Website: home-depot
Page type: customer-info-address
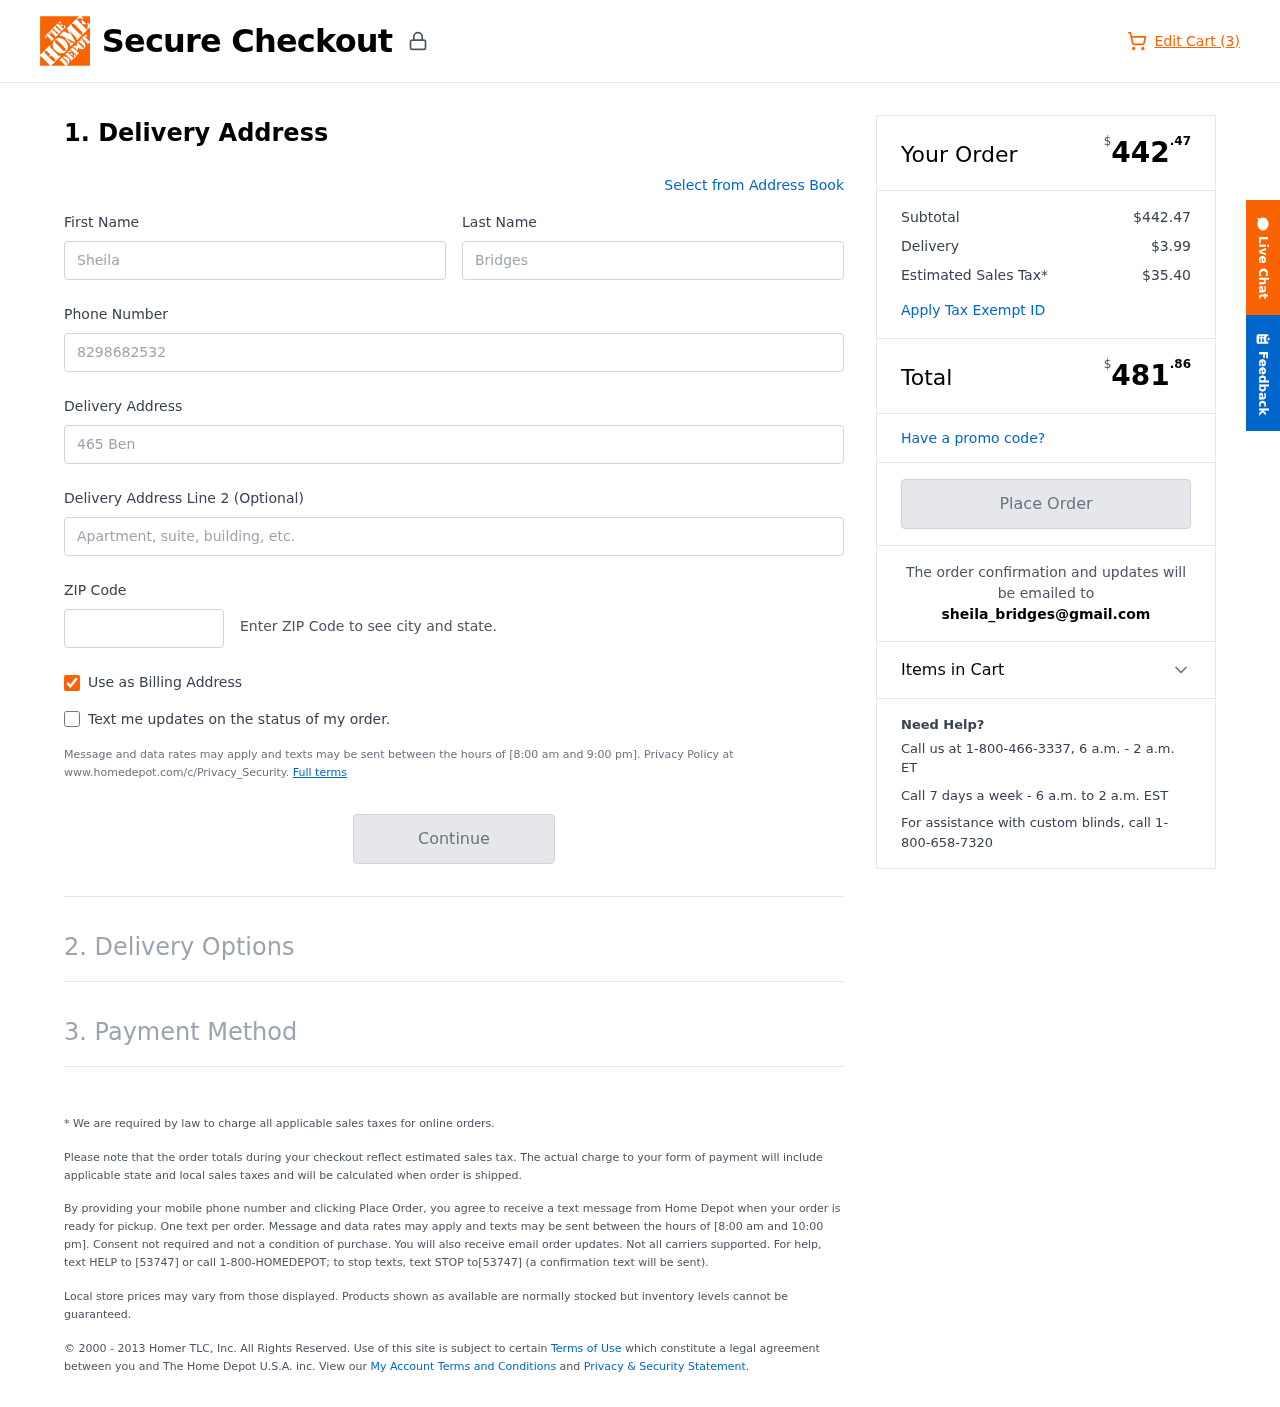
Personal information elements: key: PII_EMAIL
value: sheila_bridges@gmail.com
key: PII_FIRSTNAME
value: Sheila
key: PII_LASTNAME
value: Bridges
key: PII_PHONE
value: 8298682532
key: PII_POSTCODE
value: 37766
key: PII_STREET
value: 465 Benson Junction Apt. 710
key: PII_STREET2
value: Suite 243
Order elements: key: ORDER_NUM_ITEMS
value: Edit Cart (3)
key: ORDER_SUBTOTAL_HEADER
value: $442.47
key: ORDER_SUBTOTAL
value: $442.47
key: ORDER_SHIPPING_COST
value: $3.99
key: ORDER_TAX
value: $35.40
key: ORDER_TOTAL2
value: $481.86